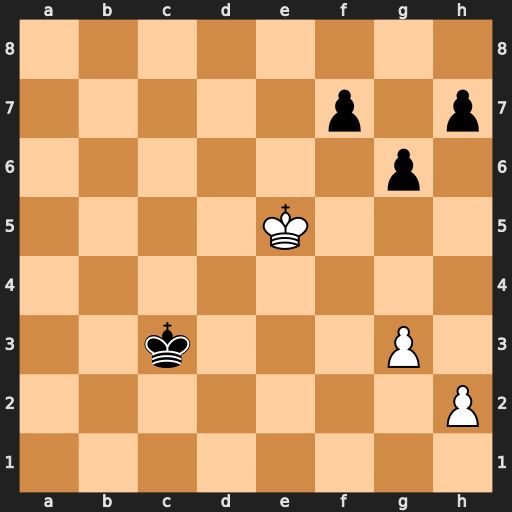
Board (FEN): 8/5p1p/6p1/4K3/8/2k3P1/7P/8
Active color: w
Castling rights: -
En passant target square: -
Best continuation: Kf6 Kd3 Kxf7